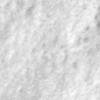
Label: no_change